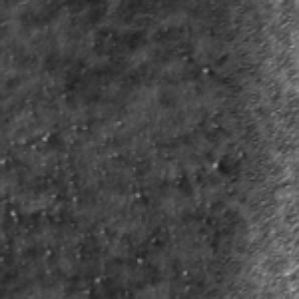
Label: frost